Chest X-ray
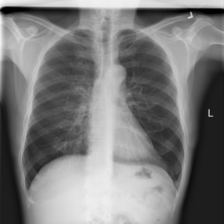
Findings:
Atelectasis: negative
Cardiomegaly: negative
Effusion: negative
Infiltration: negative
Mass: negative
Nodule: negative
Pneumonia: negative
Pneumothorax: negative
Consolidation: negative
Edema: negative
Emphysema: negative
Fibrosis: negative
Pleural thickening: negative
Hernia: negative